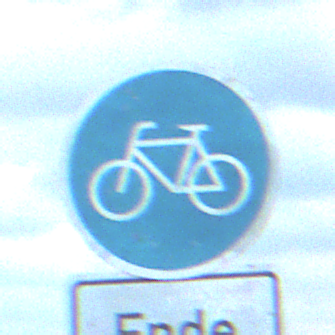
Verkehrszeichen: Radweg
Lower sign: HinweisDurchVerbaleAngabe2
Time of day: SunriseSunset
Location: Outdoor (Beach)
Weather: PartlyCloudy
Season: NotSpecified
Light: Natural